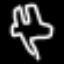
Label: fork